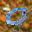
Label: 0